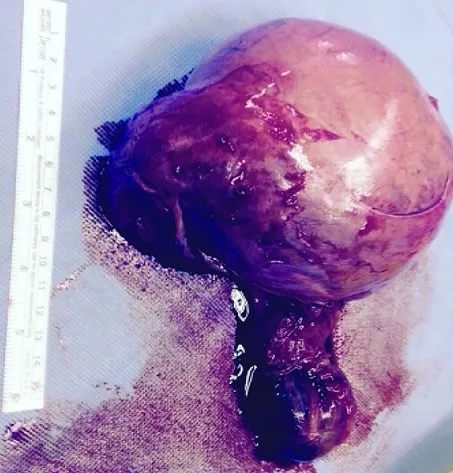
Gross specimen of the testicular tumor after removal from the patient.
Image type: medical_photograph (other_medical_photograph)